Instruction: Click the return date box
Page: home
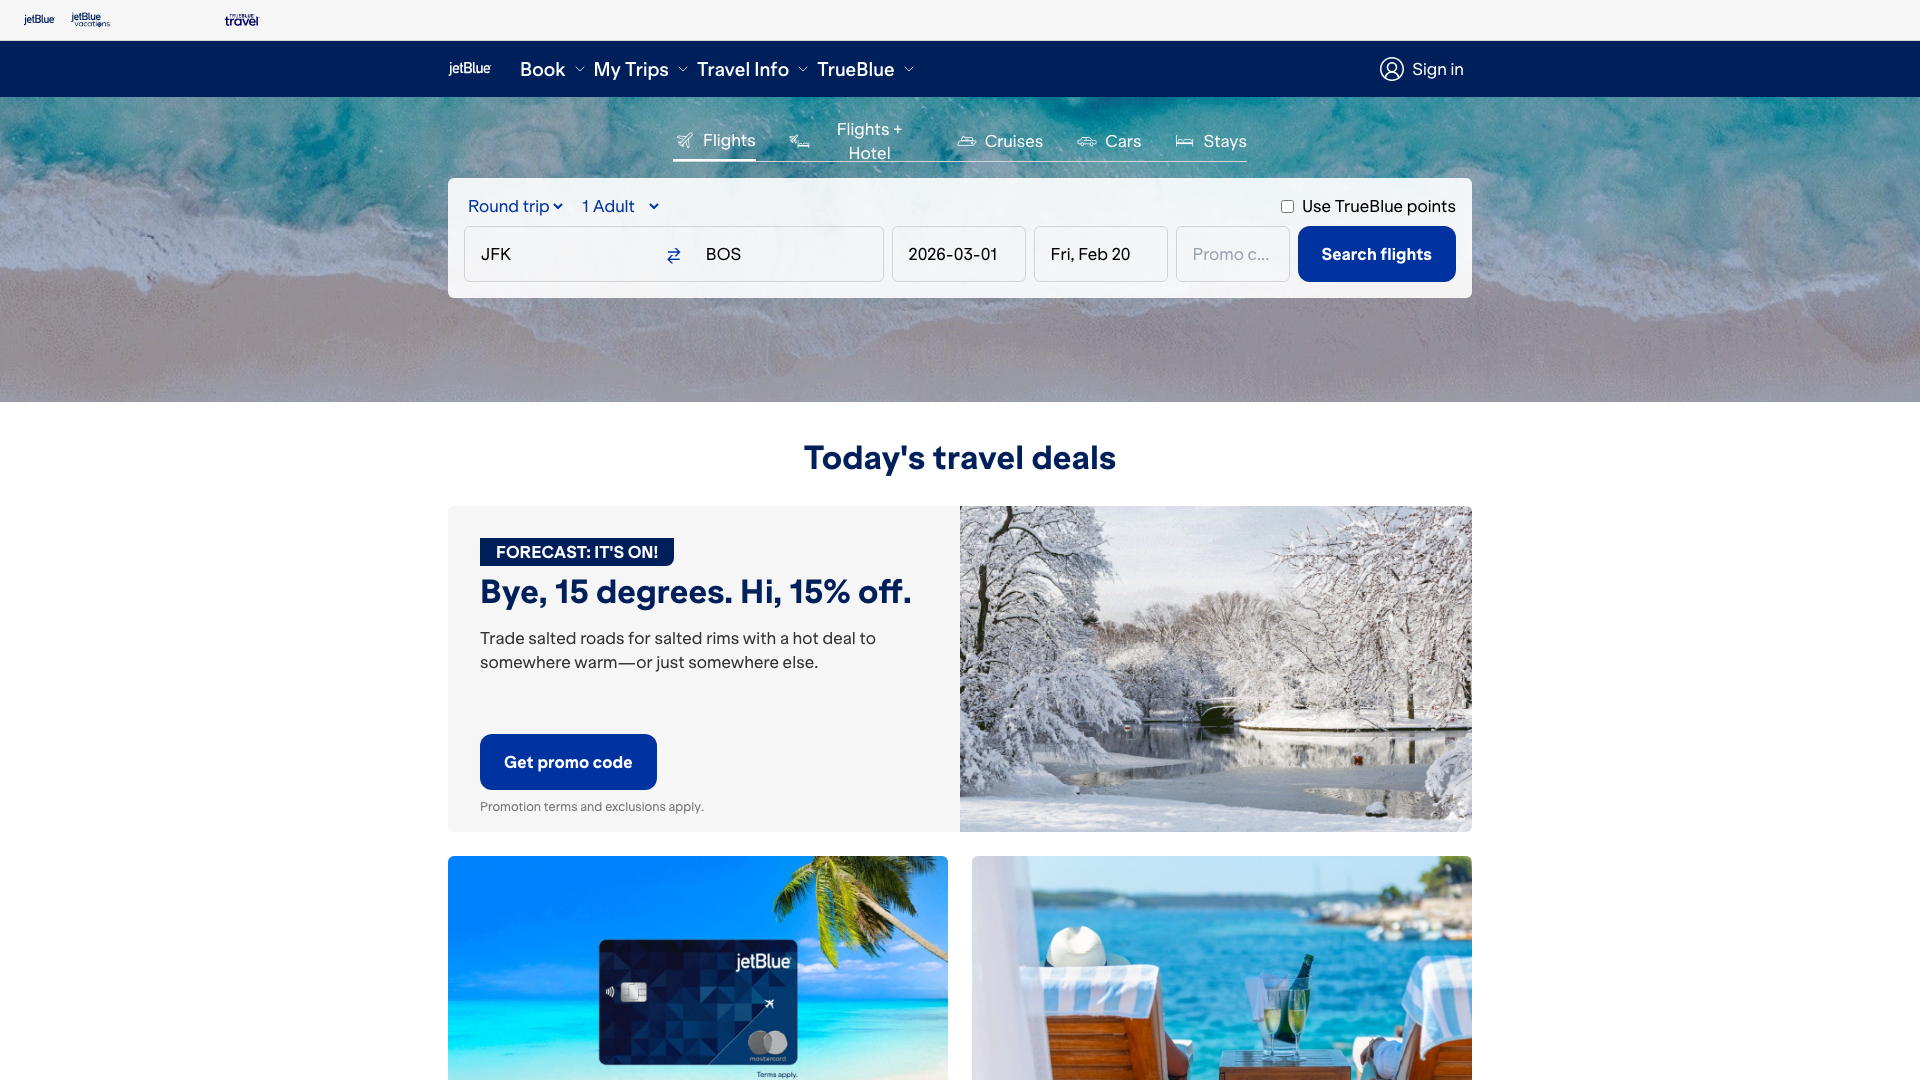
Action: click